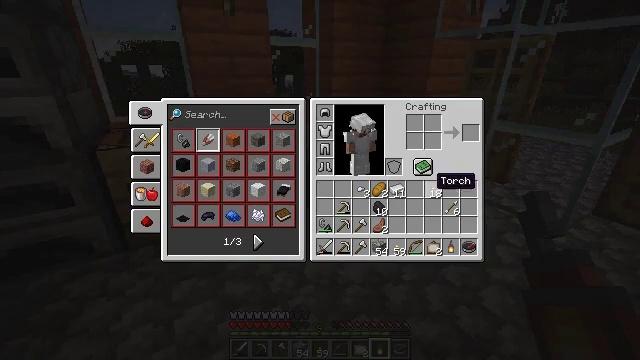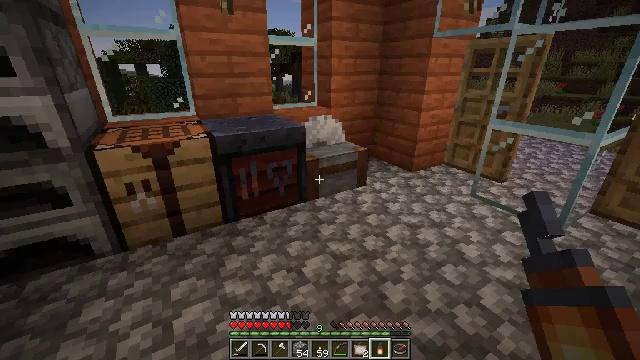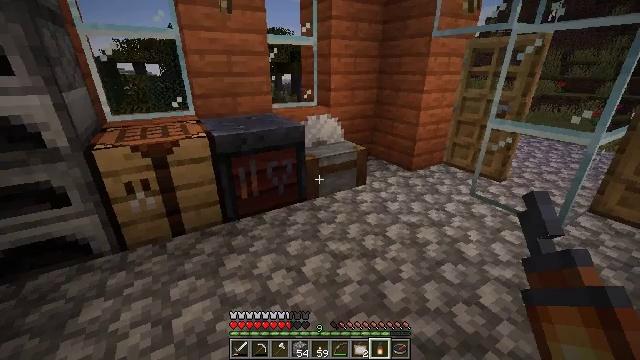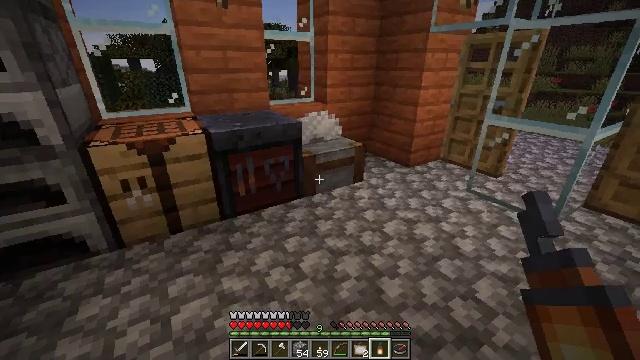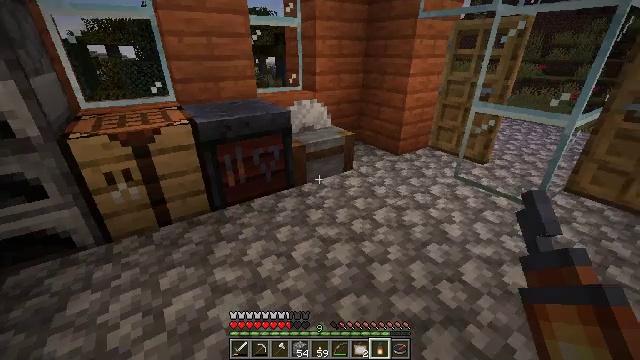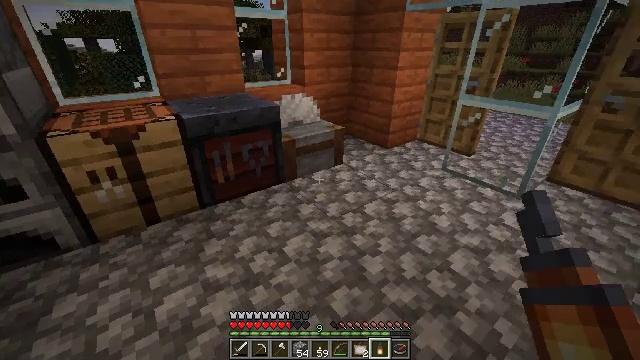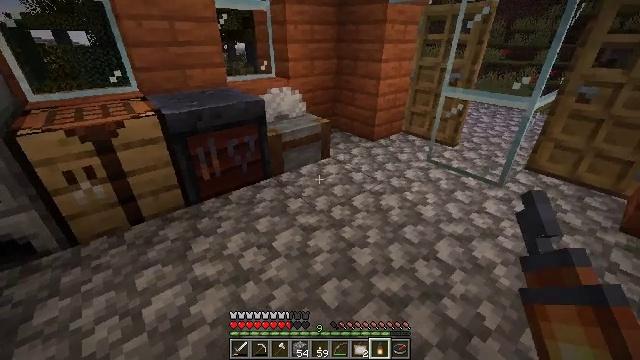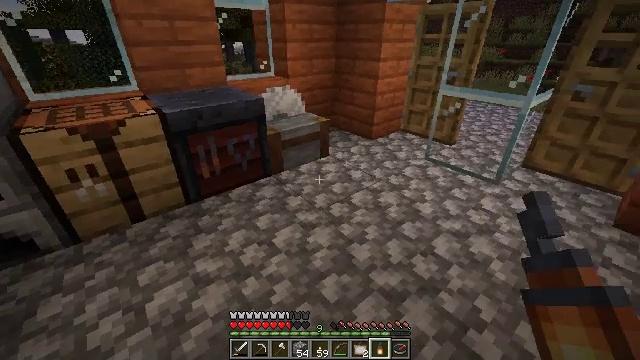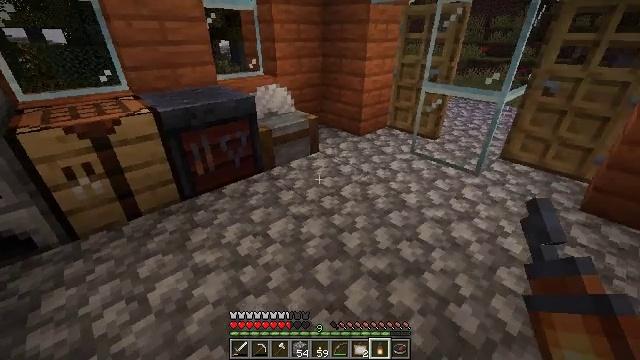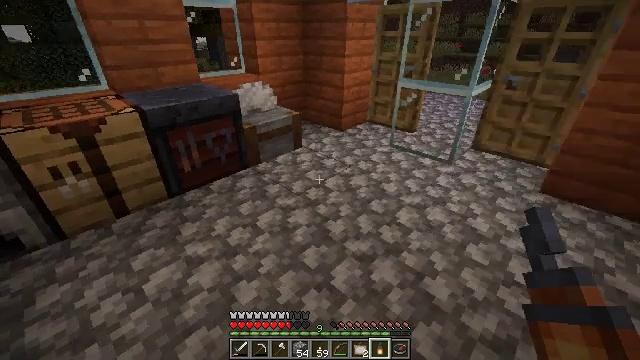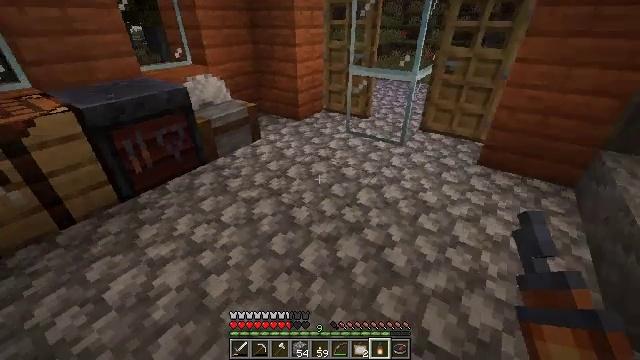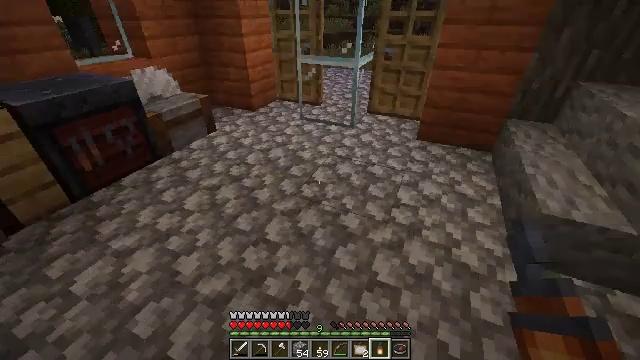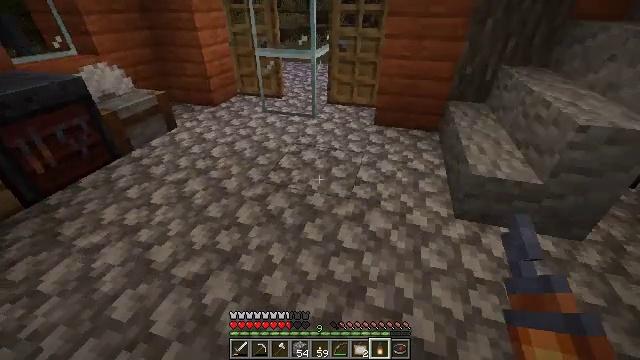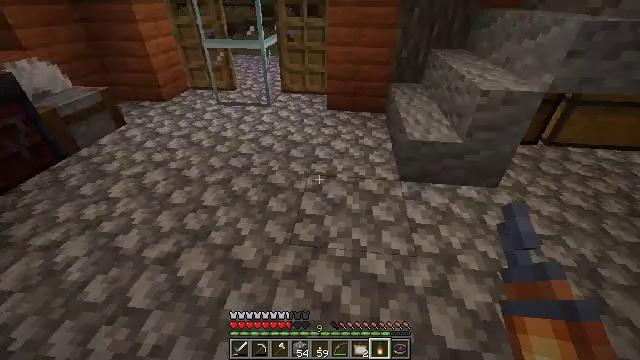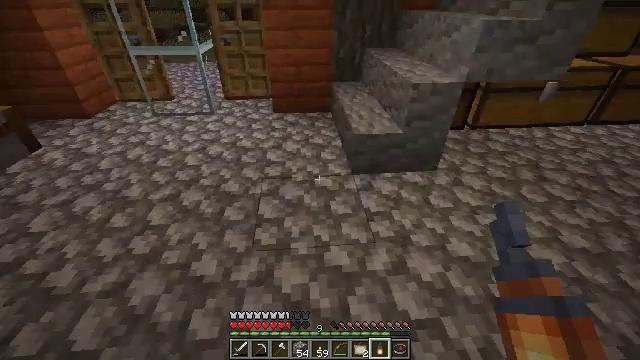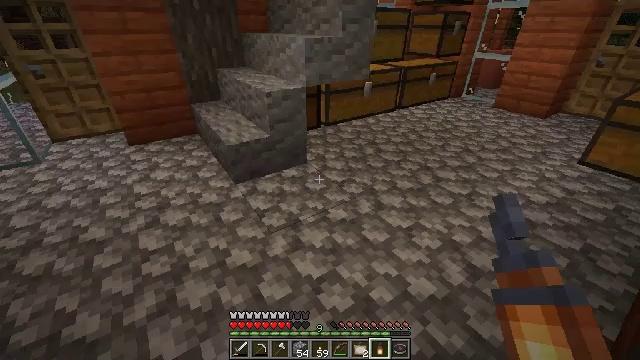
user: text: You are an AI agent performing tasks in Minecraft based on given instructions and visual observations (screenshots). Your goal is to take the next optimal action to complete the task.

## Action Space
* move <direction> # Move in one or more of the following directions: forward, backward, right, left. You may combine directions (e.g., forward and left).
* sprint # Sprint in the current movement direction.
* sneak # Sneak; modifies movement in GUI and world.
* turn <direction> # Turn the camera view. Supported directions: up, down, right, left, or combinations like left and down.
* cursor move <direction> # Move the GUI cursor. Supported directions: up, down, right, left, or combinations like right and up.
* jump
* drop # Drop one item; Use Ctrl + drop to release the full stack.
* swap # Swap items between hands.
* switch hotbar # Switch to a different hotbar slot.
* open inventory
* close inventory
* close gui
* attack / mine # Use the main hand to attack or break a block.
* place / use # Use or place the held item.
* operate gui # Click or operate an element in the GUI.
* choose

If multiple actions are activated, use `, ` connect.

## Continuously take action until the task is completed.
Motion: motion action
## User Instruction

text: Attack the lantern to recycle it.
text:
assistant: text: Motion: close inventory
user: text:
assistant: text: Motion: close inventory
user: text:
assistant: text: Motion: close inventory
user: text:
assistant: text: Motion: turn right and down
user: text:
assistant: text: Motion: turn right and down
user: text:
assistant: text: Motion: turn right and down
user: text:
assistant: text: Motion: move back
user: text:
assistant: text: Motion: move back, turn right
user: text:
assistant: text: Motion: move back, turn right
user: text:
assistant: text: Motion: move back, turn right and down
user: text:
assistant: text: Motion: move back, turn right and down
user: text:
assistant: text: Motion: move back, turn right
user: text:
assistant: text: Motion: move back, turn right and down
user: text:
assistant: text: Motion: move back, turn right
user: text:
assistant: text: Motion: move back, turn right and up
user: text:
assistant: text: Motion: move back, turn up
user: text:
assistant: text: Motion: no_op
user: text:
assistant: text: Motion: no_op
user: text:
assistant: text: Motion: no_op
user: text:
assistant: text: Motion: move left
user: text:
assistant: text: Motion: move left, turn left
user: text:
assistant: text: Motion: move left, turn left
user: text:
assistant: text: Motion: move left, turn right and up
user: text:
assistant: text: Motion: move left, turn right and up
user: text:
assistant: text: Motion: move left, turn up
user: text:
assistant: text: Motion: move left, turn up
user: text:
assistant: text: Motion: move left, turn right and up
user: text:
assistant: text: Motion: move forward and move left, turn right and up
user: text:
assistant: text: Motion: move forward and move left, turn right and up
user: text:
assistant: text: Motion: move forward and move left, turn right and up